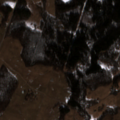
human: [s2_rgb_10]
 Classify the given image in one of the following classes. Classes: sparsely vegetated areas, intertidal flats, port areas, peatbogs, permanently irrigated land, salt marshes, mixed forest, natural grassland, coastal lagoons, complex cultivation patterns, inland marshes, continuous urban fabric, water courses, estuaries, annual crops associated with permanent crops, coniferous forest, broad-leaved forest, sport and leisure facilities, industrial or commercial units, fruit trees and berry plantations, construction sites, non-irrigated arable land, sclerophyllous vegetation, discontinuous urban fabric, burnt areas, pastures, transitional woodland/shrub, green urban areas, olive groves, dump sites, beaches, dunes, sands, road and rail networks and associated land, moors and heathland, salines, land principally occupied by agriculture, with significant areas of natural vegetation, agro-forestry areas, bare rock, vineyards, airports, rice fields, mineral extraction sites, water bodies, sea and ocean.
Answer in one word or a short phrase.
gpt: non-irrigated arable land, pastures, complex cultivation patterns, land principally occupied by agriculture, with significant areas of natural vegetation, broad-leaved forest, mixed forest